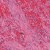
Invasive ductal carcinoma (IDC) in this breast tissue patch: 0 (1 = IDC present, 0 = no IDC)